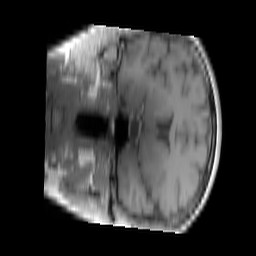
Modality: T1w
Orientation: coronal
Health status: ill
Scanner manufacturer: siemens
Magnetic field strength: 3 T
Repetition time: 0.4 s
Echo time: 0.00246 s